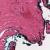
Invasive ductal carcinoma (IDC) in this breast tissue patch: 0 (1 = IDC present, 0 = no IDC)